Question: I'm working with the geospatial native data in MySQL like: 'Polygons, Points' etc..
I'm trying to fetch some data and there isn't any trouble with it.
But the size of data is different between data at MySQL server and the return object from that server into my application.
Here is proof:
<URL>, but when I'm fetching this object, I've dumped at VS the next:

I coulnd't confuse with other object, just because there is only 1 record in table (I'm testing some MySQL features, so the data is so).
So the question is: "Why does MySQL server show me 177 and VS watch dialog 181?"
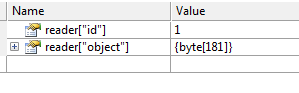
Answer: As I've searched in web and analyzed, those 4 bytes are MySQL specific metadata, that help MySQL to determinate different binary object not just as simple 'BLOB', but a specific type for MySQL, like: Polygon, Point etc...
So those 4 bytes are internally used in MySQL for its internal type identification tasks.